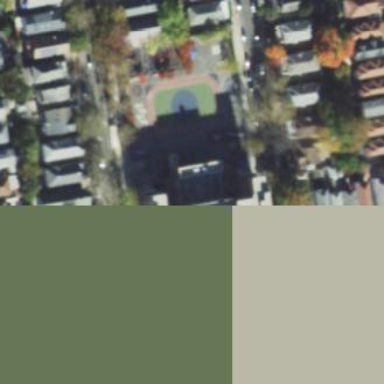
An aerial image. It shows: School building.